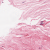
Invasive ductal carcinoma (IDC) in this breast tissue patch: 0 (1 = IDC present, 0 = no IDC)